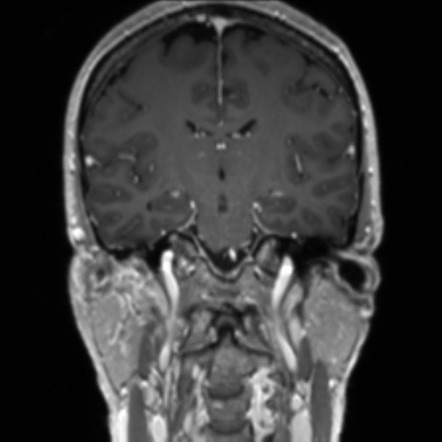
Label: notumor